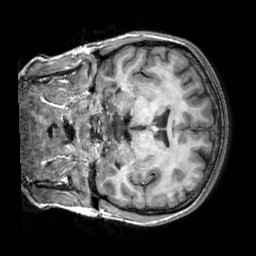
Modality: T1w
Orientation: coronal
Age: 22
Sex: female
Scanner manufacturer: siemens
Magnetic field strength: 3 T
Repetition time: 2.3 s
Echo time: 0.00303 s